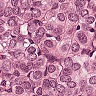
Metastatic tissue present: yes